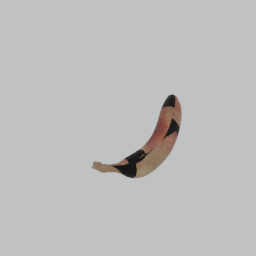
Label: nature